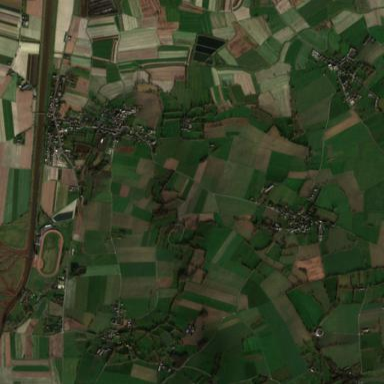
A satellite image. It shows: Picturesque farmland scene.